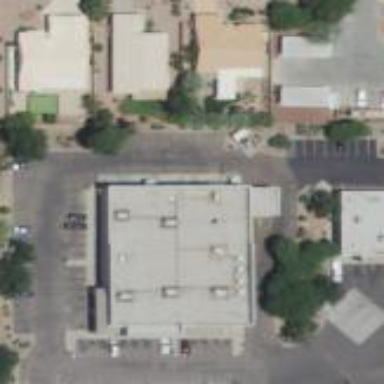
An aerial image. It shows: Building.